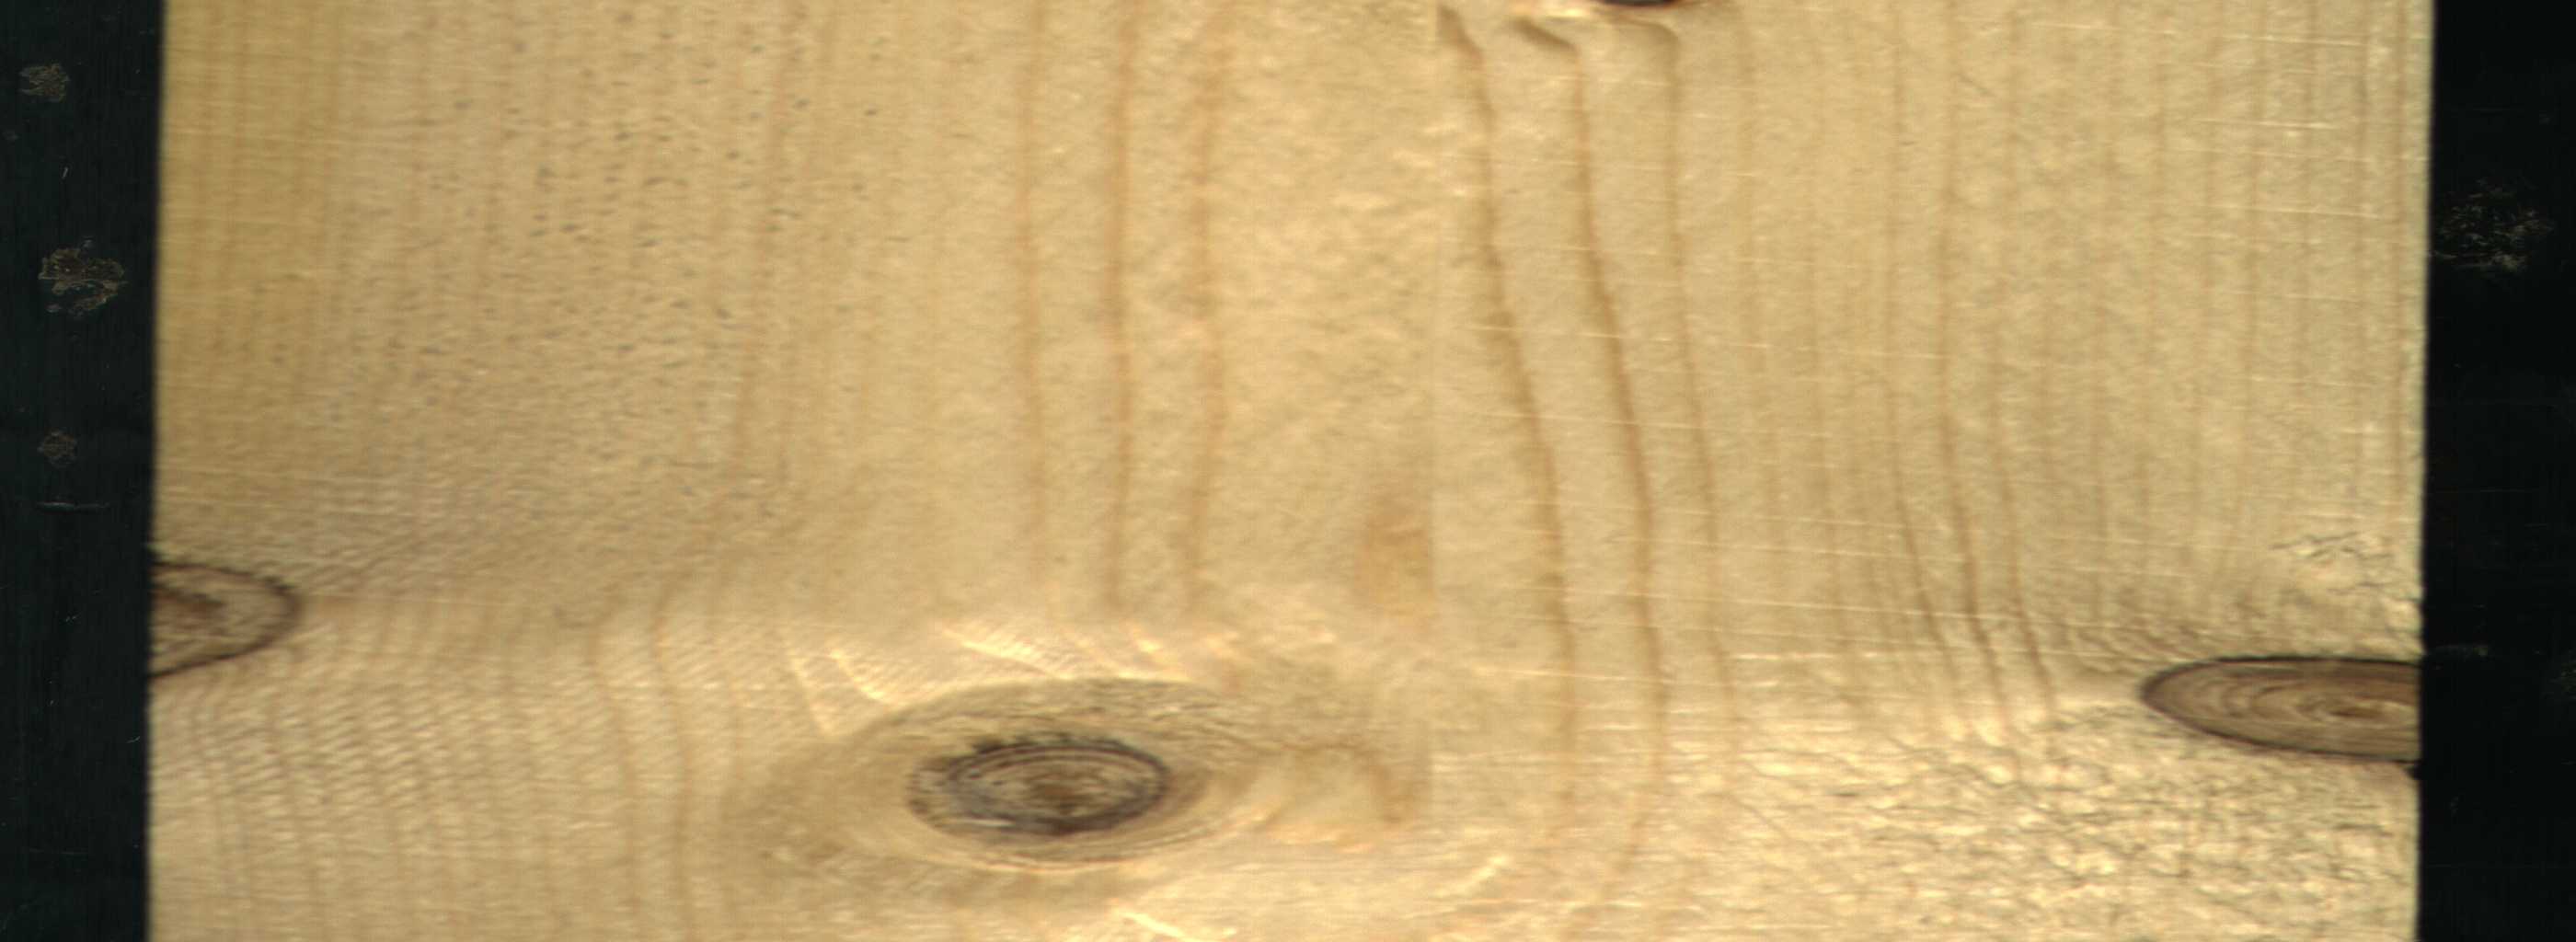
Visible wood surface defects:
Dead_Knot
Live_Knot
Live_Knot